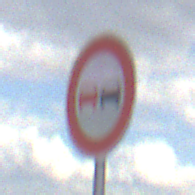
Verkehrszeichen: Ueberholverbot
Umgebung: Outdoor, Nature
Tageszeit: Midday
Wetter: PartlyCloudy
Licht: Natural
Jahreszeit: NotSpecified
Kontrast: LowContrast